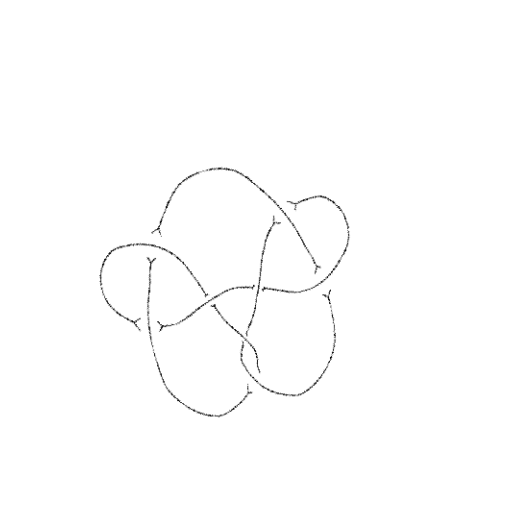
Crossing number: 8